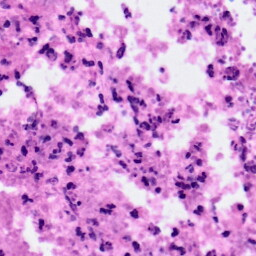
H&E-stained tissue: Pancreatic